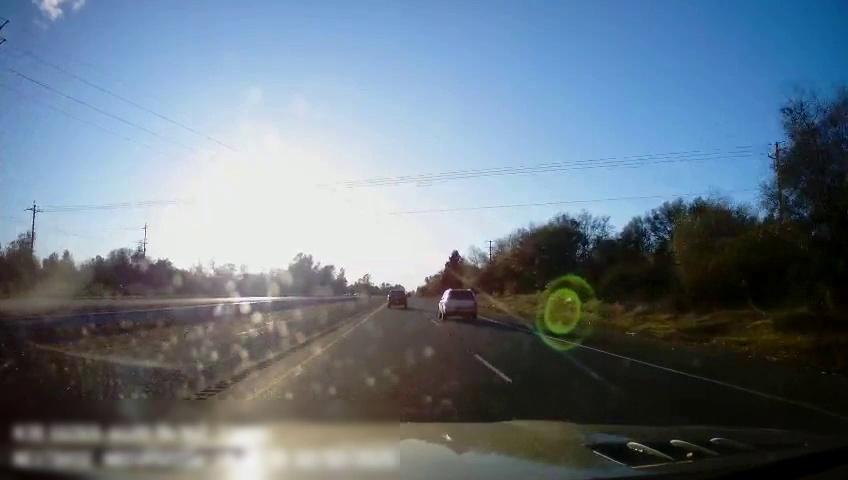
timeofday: Day
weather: Sunny
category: Drivable Space
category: Drivable Space
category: Vehicles | Truck
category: Vehicles | SUV
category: Lanes | Current Lane
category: Lanes | Current Lane
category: Lanes | Alternate Lane